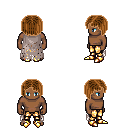
a pixel art fantasy rpg character, male body template, human, dark skin, gray tattered cape, gold greaves, brown pageboy hairstyle, gold boots, four views (front, back, left, right), 2x2 character sprite sheet, small pixel art, hard edges, no anti-aliasing